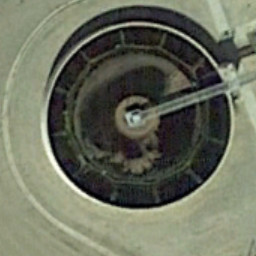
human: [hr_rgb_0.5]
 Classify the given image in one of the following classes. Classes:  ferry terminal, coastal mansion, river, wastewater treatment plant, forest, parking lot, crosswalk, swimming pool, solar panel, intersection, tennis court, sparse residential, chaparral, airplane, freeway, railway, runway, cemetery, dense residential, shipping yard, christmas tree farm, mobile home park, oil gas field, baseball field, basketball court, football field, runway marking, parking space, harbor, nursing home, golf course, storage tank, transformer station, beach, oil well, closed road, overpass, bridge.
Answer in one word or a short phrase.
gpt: wastewater treatment plant